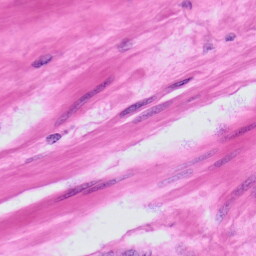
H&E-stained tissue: Prostate